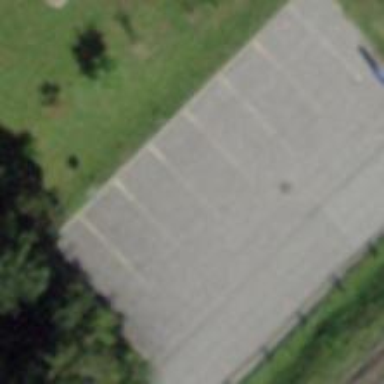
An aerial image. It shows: Parking area with surface.